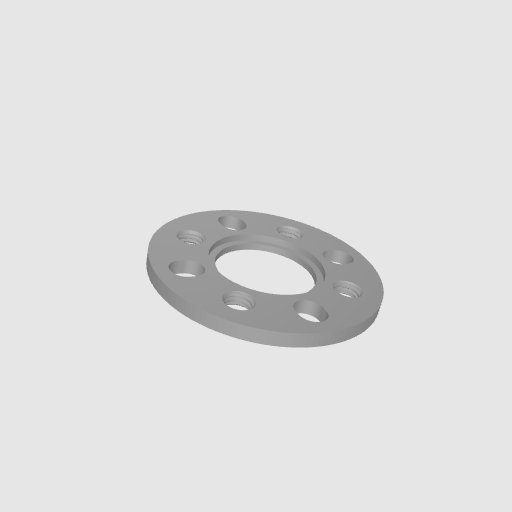
Part: CounterborePatternSpace2